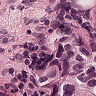
Metastatic tissue present: yes